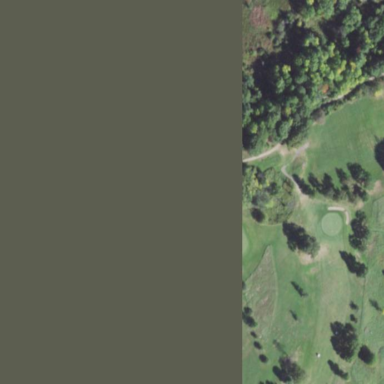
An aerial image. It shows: Golf fairway surrounded by grass.